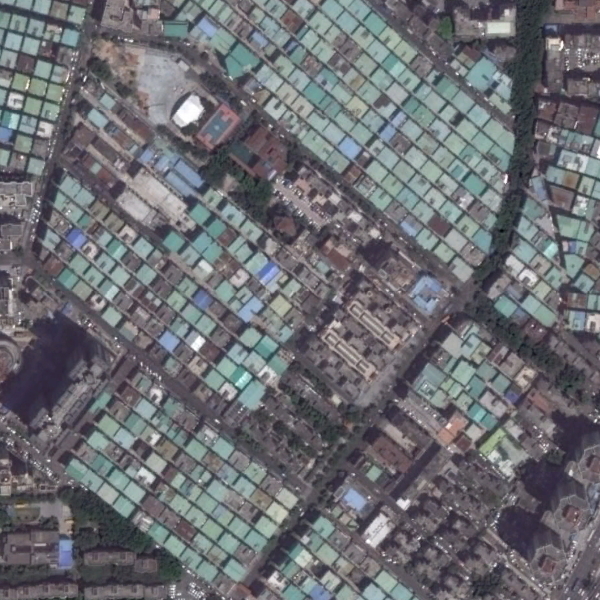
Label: Industrial